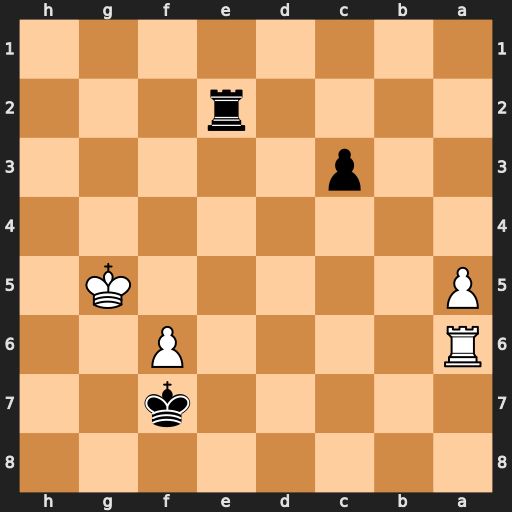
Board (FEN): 8/5k2/R4P2/P5K1/8/2p5/4r3/8
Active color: b
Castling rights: -
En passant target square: -
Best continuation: Re5+ Kh6 Rc5 Ra7+ Kxf6